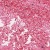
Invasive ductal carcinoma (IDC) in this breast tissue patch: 0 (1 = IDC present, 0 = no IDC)